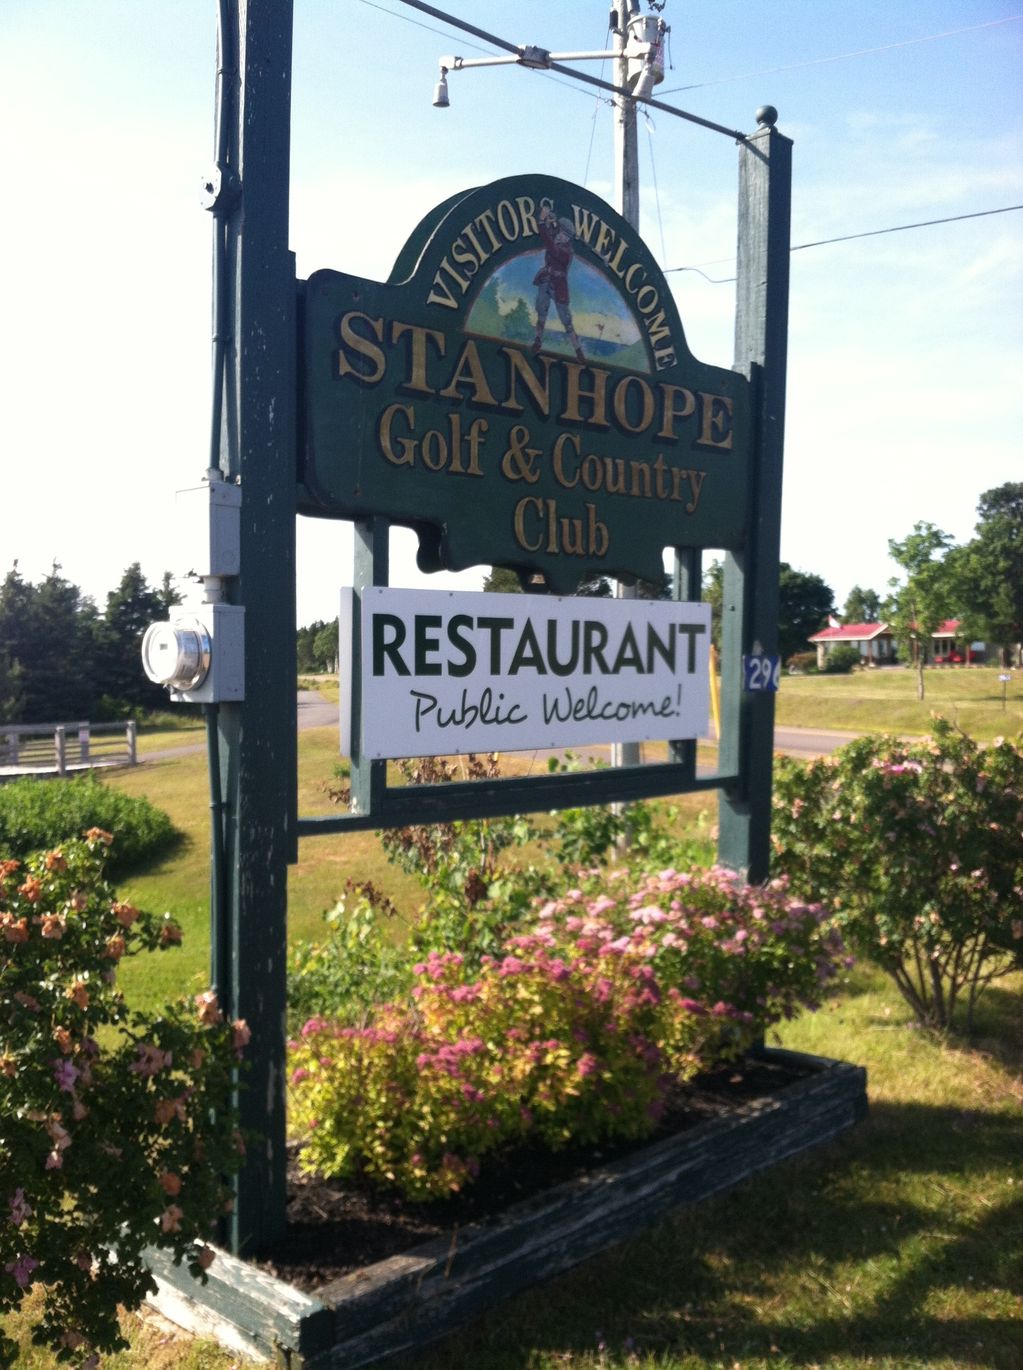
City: charlottetown